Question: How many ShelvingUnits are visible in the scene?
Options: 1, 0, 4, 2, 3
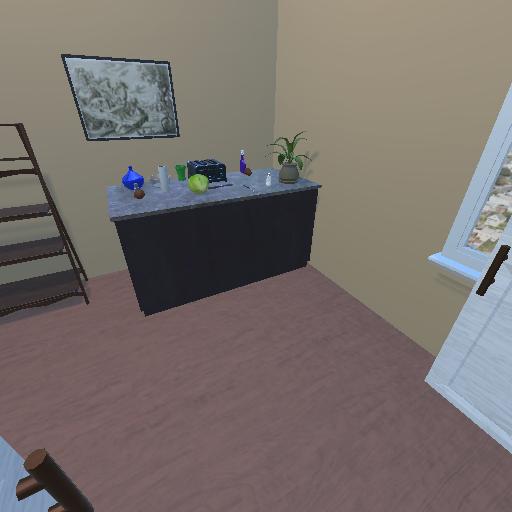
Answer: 1